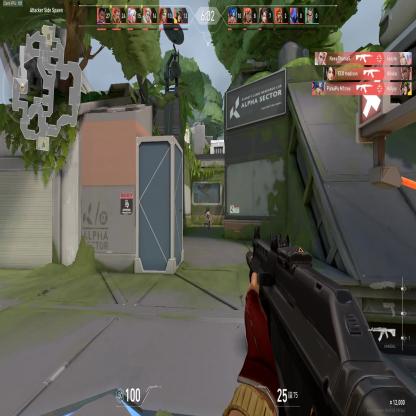
Label: enemy